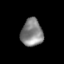
Tissue: skin
Cell type: Epithelial cells
Senescence score: 0.2374
Nuclear area (px): 578
Mean DAPI intensity: 133.135